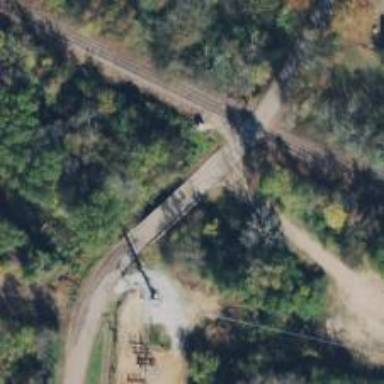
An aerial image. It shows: Railway track.